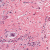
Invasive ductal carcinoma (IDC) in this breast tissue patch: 0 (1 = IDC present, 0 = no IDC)